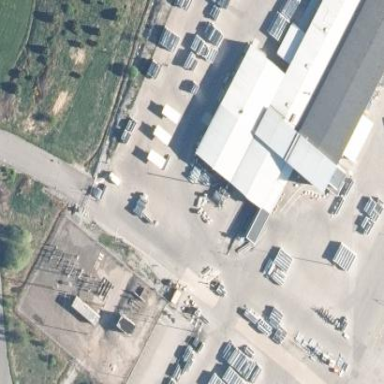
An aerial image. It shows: Power substation.